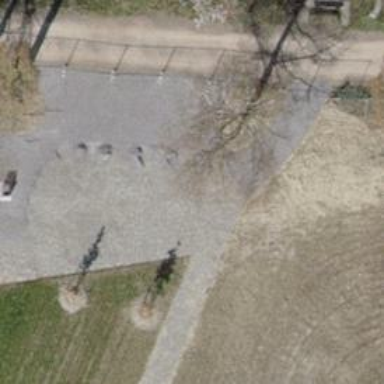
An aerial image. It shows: Footway with surface of fine gravel.